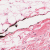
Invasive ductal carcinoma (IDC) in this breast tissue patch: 0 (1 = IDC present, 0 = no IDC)